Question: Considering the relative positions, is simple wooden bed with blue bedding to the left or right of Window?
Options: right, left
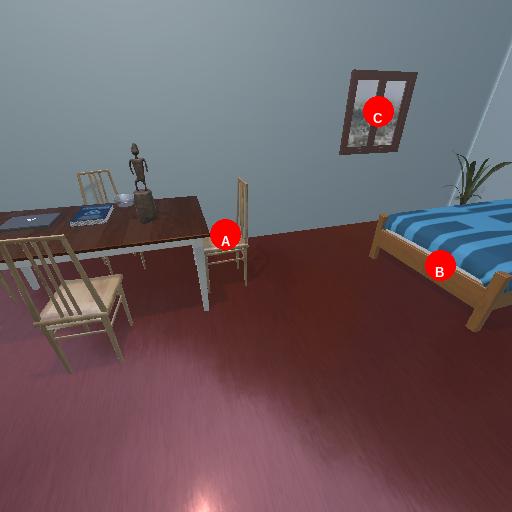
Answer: right